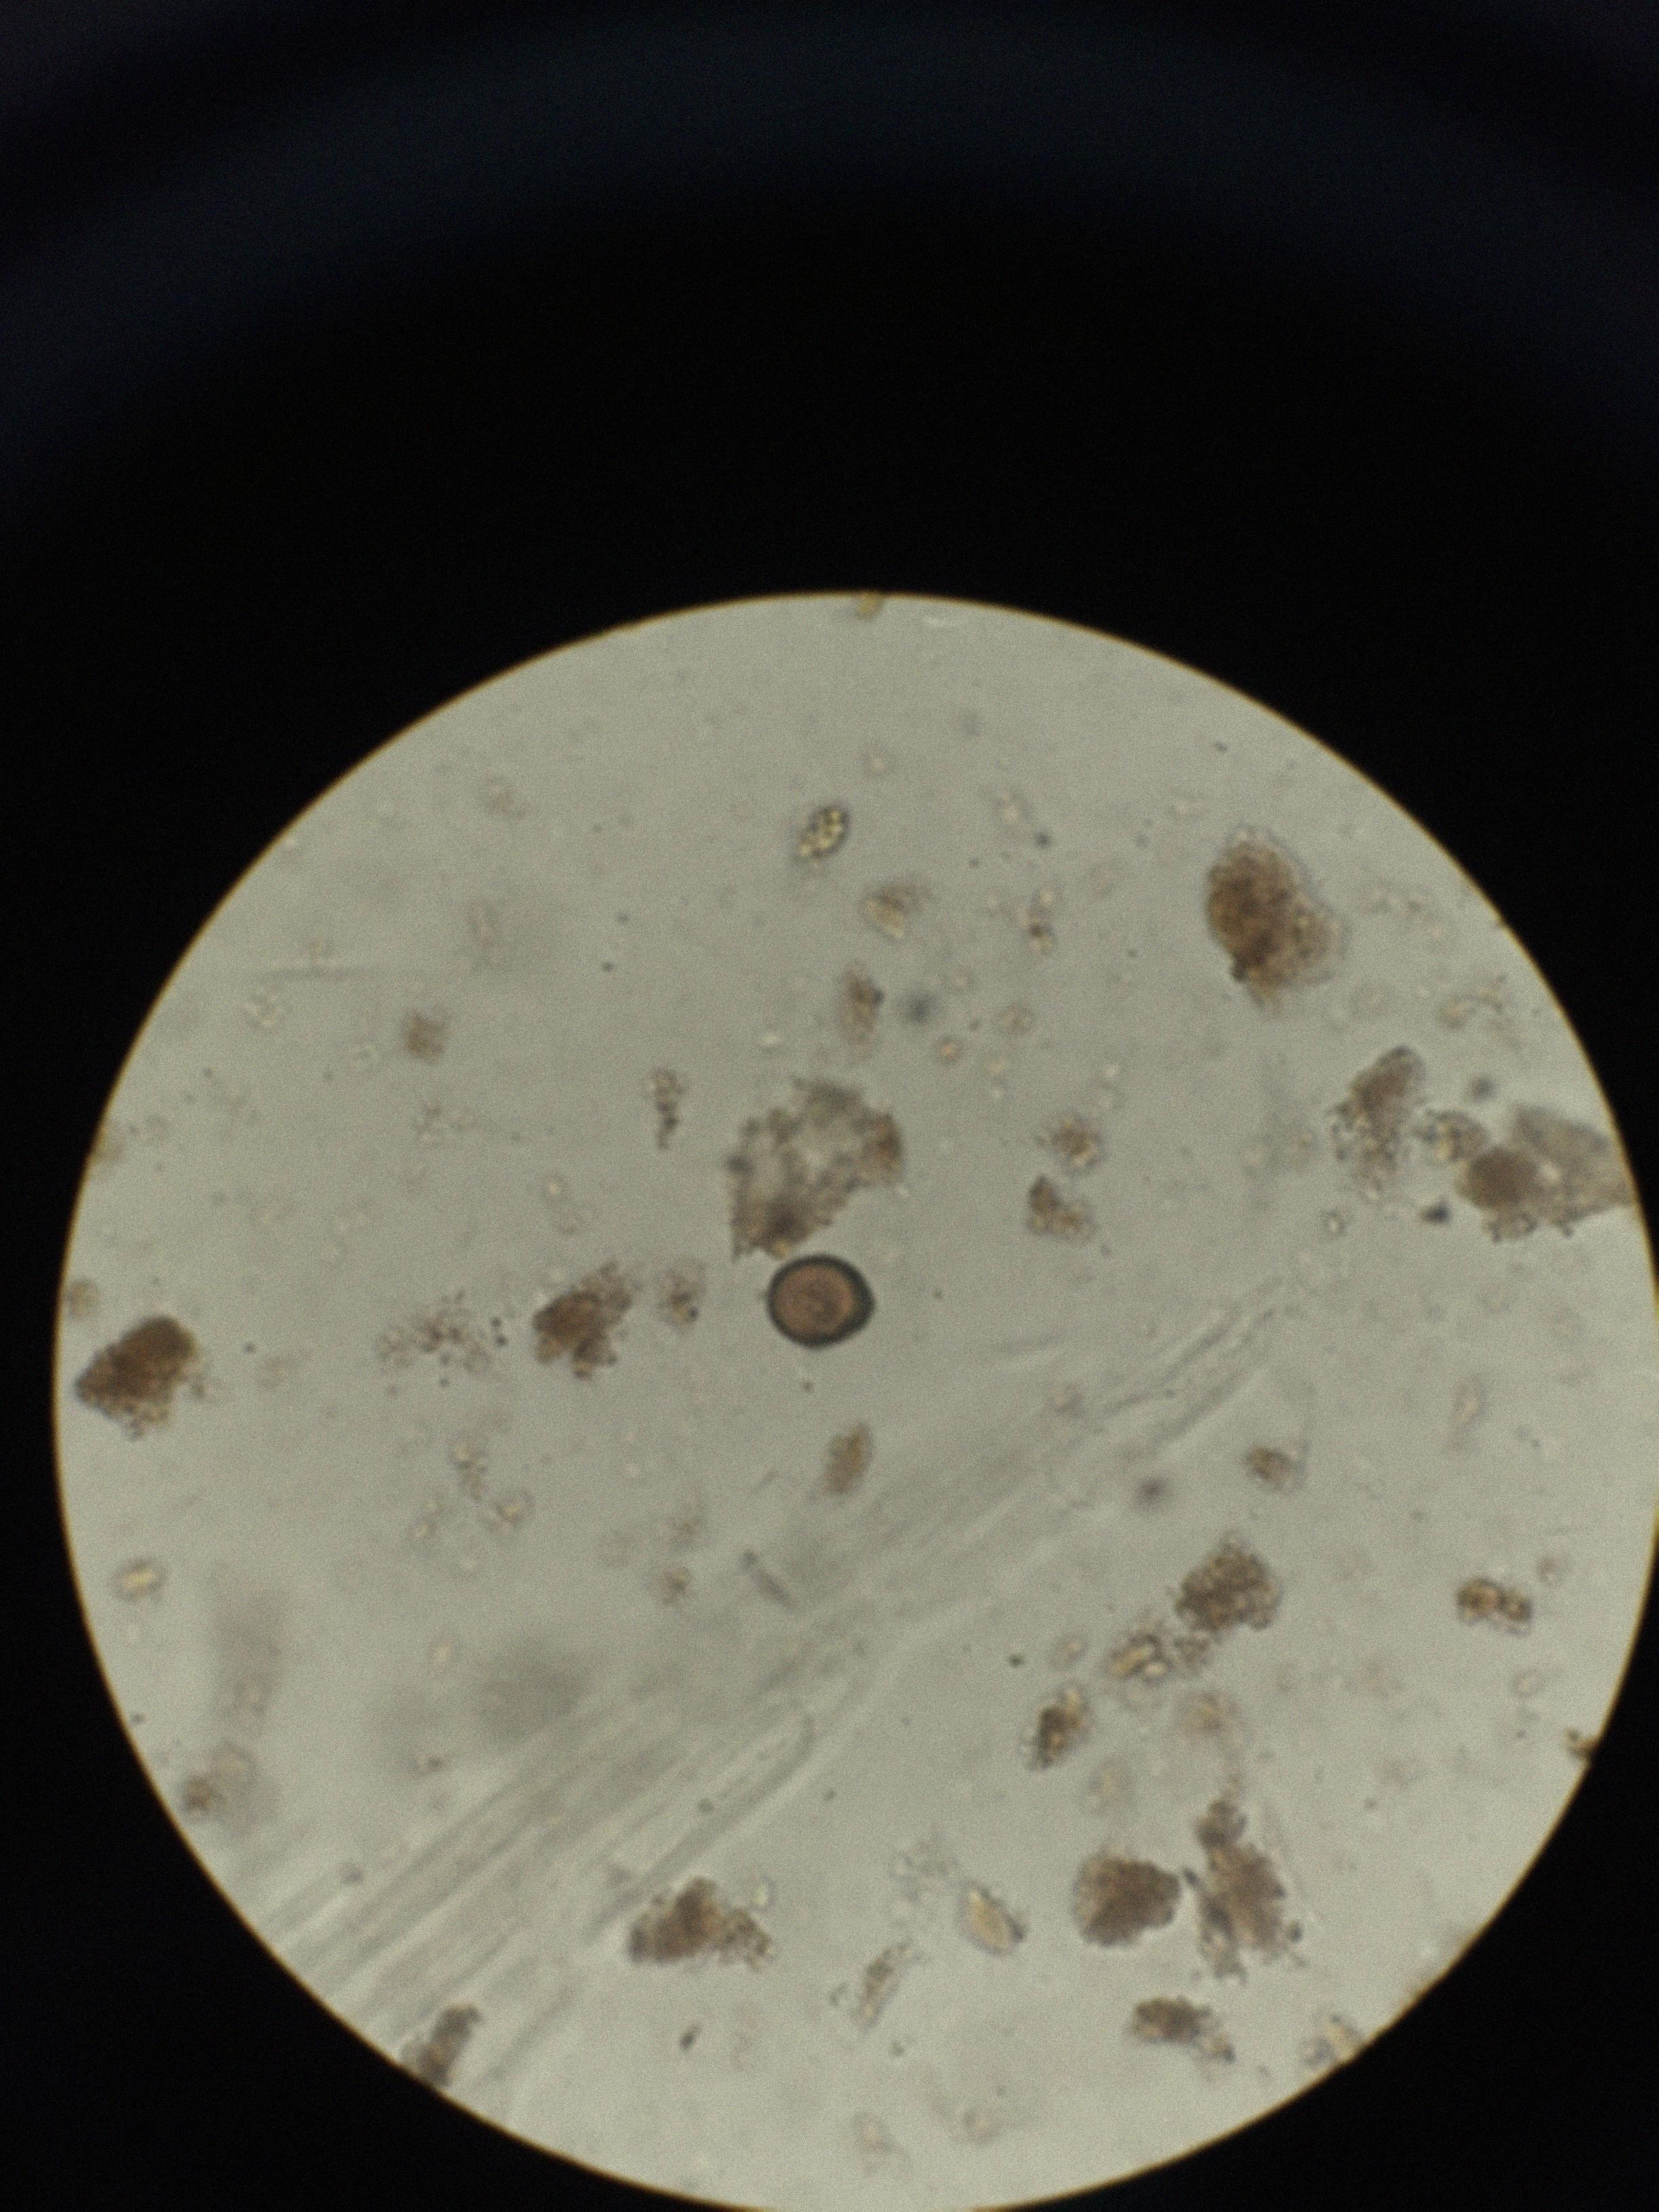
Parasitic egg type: Taenia spp. egg